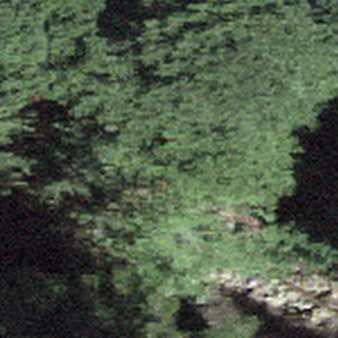
Label: other